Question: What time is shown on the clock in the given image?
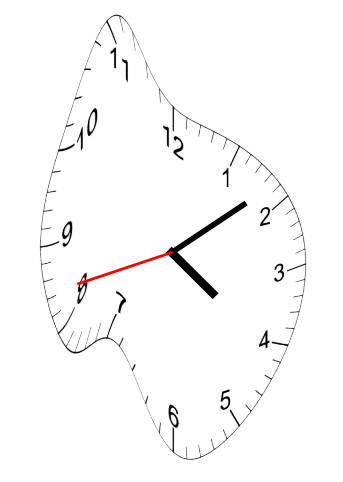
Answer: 04:08:42